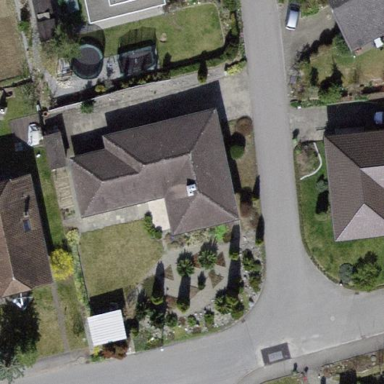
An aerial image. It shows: Simple house.